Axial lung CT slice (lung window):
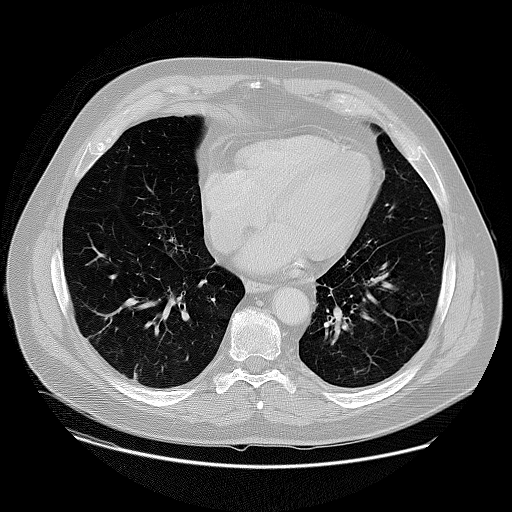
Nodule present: no